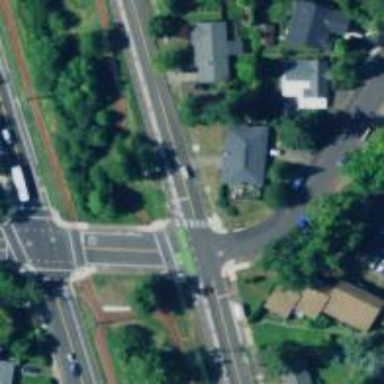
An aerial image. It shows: Marked crossing on the road.